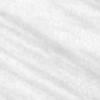
Label: change